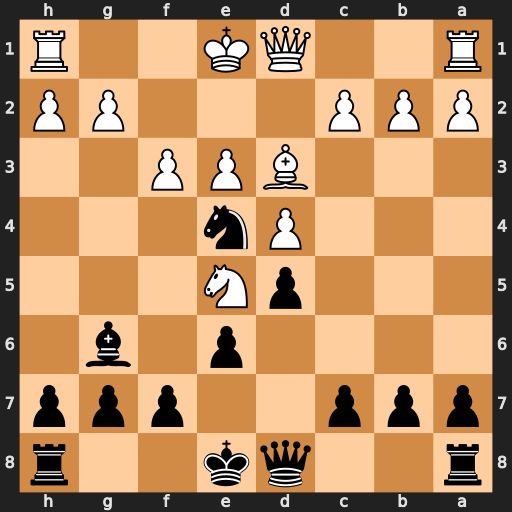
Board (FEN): r2qk2r/ppp2ppp/4p1b1/3pN3/3Pn3/3BPP2/PPP3PP/R2QK2R
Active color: b
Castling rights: KQkq
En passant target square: -
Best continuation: Qh4+ g3 Nxg3 hxg3 Qxh1+